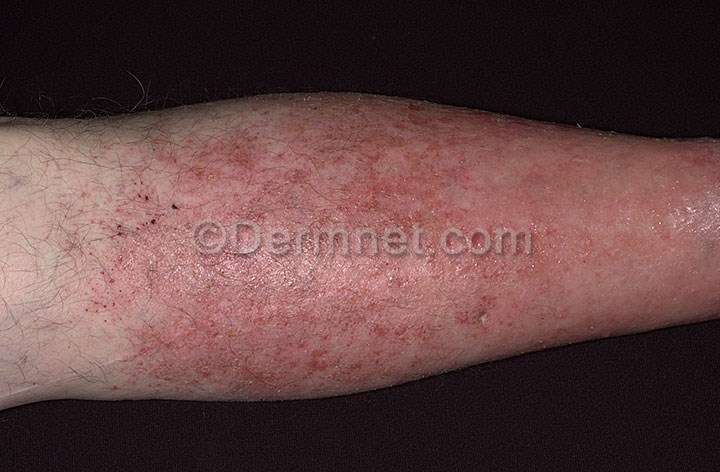
Disease: Eczema Photos